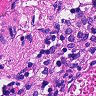
Metastatic tissue present: no